Question: I want to remove any space between different items in a ListView.
Code:
'''
<?xml version="1.0" encoding="utf-8"?>
<LinearLayout xmlns:android="http://schemas.android.com/apk/res/android"
android:layout_width="fill_parent"
android:id="@+id/wrapper"
android:padding="0dp"
android:layout_height="wrap_content" >
<TextView
android:id="@+id/comment"
android:layout_width="wrap_content"
android:layout_height="wrap_content"
android:layout_gravity="center"
android:paddingLeft="10dip"
android:paddingRight="10dip"
android:textColor="#000000"/>
</LinearLayout>
'''
And Listview
'''
<ListView
android:id="@+id/listView1"
android:transcriptMode="alwaysScroll"
android:stackFromBottom="true"
android:dividerHeight="0dp"
android:divider="@null"
android:listSelector="@android:color/transparent"
android:layout_width="match_parent"
android:layout_height="wrap_content" >
</ListView>
'''
But there is still some space between the items. Can anyone help me?

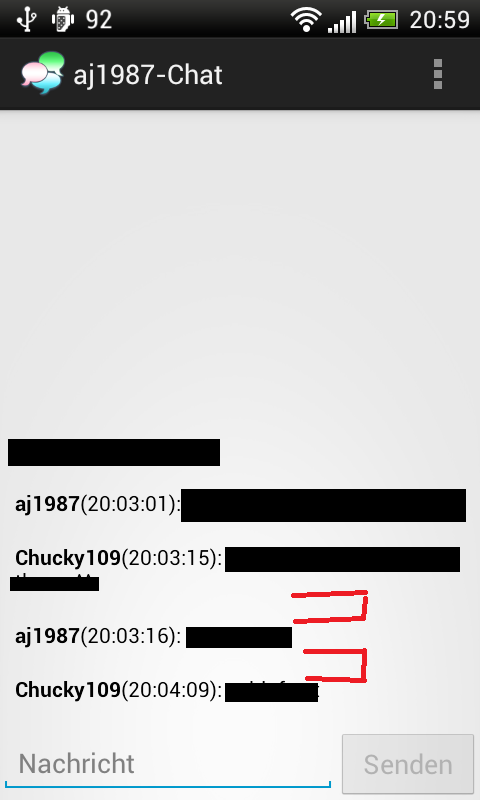
Answer: The line android:dividerHeight="10dp" causes the gaps between your lines. I color-coded the overall UI:

Once I set the dividerHeight line above from "10dp" to "0dp" I got this:

Ok, so here is the full set of code I used so you can see where you may have gone wrong.
MainActivity:
'''
package com.ds.listviewtest;
import android.app.ListActivity;
import android.content.Context;
import android.database.DataSetObserver;
import android.os.Bundle;
import android.view.LayoutInflater;
import android.view.View;
import android.view.ViewGroup;
import android.widget.ArrayAdapter;
import android.widget.ImageView;
import android.widget.ListAdapter;
import android.widget.TextView;
public class MainActivity extends ListActivity {
static final String[] FRUITS = new String[] {
"Apple", "Avocado", "Banana",
"Blueberry", "Coconut", "Durian", "Guava", "Kiwifruit",
"Jackfruit", "Mango", "Olive", "Pear", "Sugar-apple"
};
@Override
protected void onCreate(Bundle savedInstanceState) {
super.onCreate(savedInstanceState);
setListAdapter(new SimpleAdapter(FRUITS));
setContentView(R.layout.activity_main);
}
private class SimpleAdapter implements ListAdapter
{
String[] items;
public SimpleAdapter(String[] items)
{
this.items = items;
}
@Override
public void registerDataSetObserver(DataSetObserver observer) {
// TODO Auto-generated method stub
}
@Override
public void unregisterDataSetObserver(DataSetObserver observer) {
// TODO Auto-generated method stub
}
@Override
public int getCount() {
// TODO Auto-generated method stub
return items.length;
}
@Override
public Object getItem(int position) {
// TODO Auto-generated method stub
return items[position];
}
@Override
public long getItemId(int position) {
// TODO Auto-generated method stub
return position;
}
@Override
public boolean hasStableIds() {
// TODO Auto-generated method stub
return false;
}
@Override
public View getView(int position, View convertView, ViewGroup parent) {
LayoutInflater inflater = (LayoutInflater) getApplicationContext().getSystemService(
Context.LAYOUT_INFLATER_SERVICE);
View rowView = inflater.inflate(R.layout.list_item, parent, false);
TextView textView = (TextView) rowView.findViewById(R.id.comment);
textView.setText(items[position]);
return rowView;
}
@Override
public int getItemViewType(int position) {
// TODO Auto-generated method stub
return 0;
}
@Override
public int getViewTypeCount() {
// TODO Auto-generated method stub
return 1;
}
@Override
public boolean isEmpty() {
// TODO Auto-generated method stub
return false;
}
@Override
public boolean areAllItemsEnabled() {
// TODO Auto-generated method stub
return true;
}
@Override
public boolean isEnabled(int position) {
// TODO Auto-generated method stub
return true;
}
}
}
'''
Here is list_item.xml:
'''
<?xml version="1.0" encoding="utf-8"?>
<LinearLayout xmlns:android="http://schemas.android.com/apk/res/android"
android:layout_width="fill_parent"
android:background="@android:color/holo_orange_dark"
android:id="@+id/wrapper"
android:padding="0dp"
android:layout_height="wrap_content" >
<TextView
android:id="@+id/comment"
android:background="@android:color/holo_blue_light"
android:layout_width="wrap_content"
android:layout_height="wrap_content"
android:layout_gravity="center"
android:paddingLeft="10dip"
android:paddingRight="10dip"
android:text="This is a test comment"
android:textColor="#000000"/>
</LinearLayout>
'''
Finally here is activity_main.xml:
'''
<RelativeLayout xmlns:android="http://schemas.android.com/apk/res/android"
xmlns:tools="http://schemas.android.com/tools"
android:layout_width="match_parent"
android:layout_height="match_parent"
android:background="@android:color/holo_red_light"
android:paddingBottom="@dimen/activity_vertical_margin"
android:paddingLeft="@dimen/activity_horizontal_margin"
android:paddingRight="@dimen/activity_horizontal_margin"
android:paddingTop="@dimen/activity_vertical_margin"
tools:context=".MainActivity" >
<ListView
android:id="@android:id/list"
android:layout_width="match_parent"
android:layout_height="match_parent"
android:divider="@android:color/holo_green_light"
android:dividerHeight="0dp" /> <!-- EDIT THIS VALUE HERE TO 0DP -->
</RelativeLayout>
'''